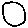
Label: circle